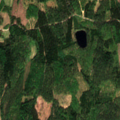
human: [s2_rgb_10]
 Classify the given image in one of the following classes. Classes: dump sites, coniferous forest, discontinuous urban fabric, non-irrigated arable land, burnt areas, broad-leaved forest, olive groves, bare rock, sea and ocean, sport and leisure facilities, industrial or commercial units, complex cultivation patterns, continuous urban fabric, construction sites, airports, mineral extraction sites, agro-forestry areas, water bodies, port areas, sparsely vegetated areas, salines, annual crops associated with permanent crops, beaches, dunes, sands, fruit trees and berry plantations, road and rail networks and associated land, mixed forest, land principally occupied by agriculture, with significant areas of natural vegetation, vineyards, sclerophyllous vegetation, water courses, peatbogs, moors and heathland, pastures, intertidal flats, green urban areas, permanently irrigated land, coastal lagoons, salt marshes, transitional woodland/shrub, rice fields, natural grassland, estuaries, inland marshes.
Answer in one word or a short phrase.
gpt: coniferous forest, mixed forest, transitional woodland/shrub